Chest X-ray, AP view. Patient: 55 years old, sex F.
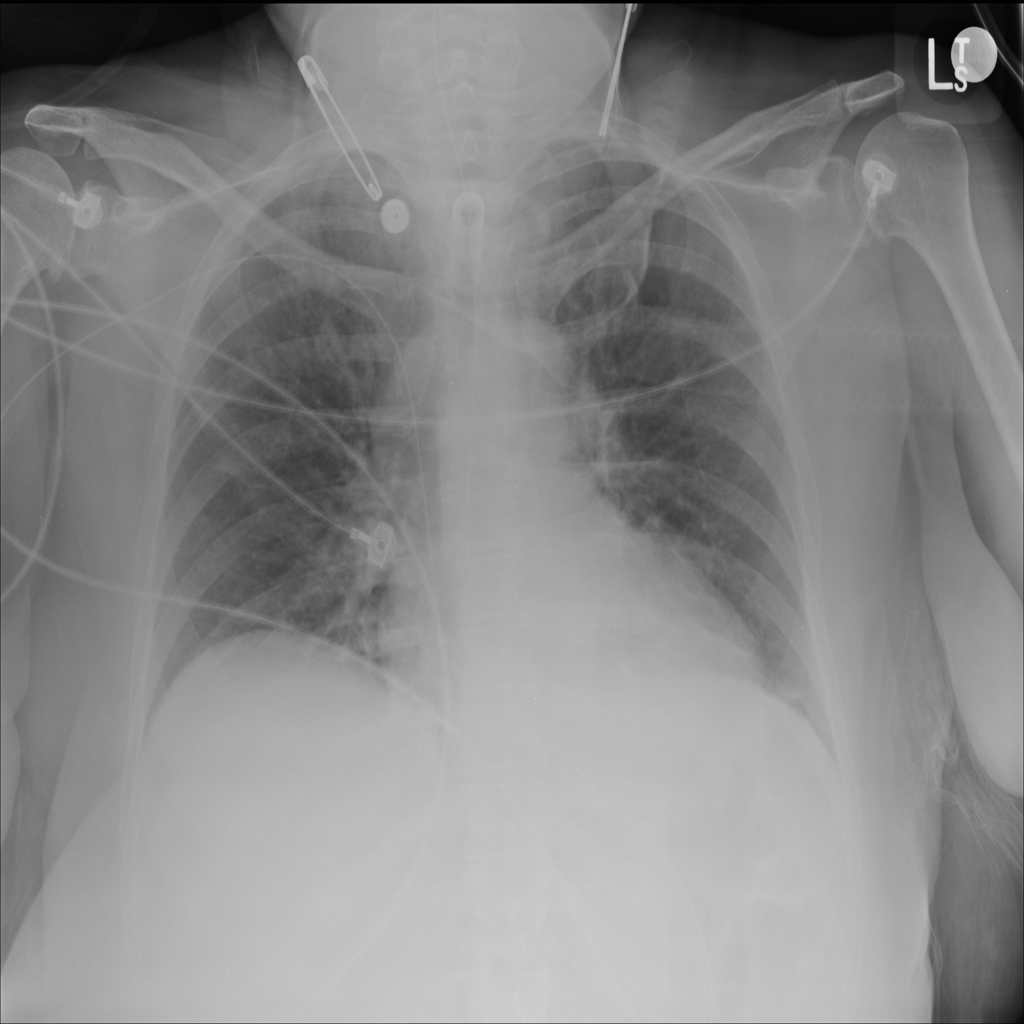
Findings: No Finding